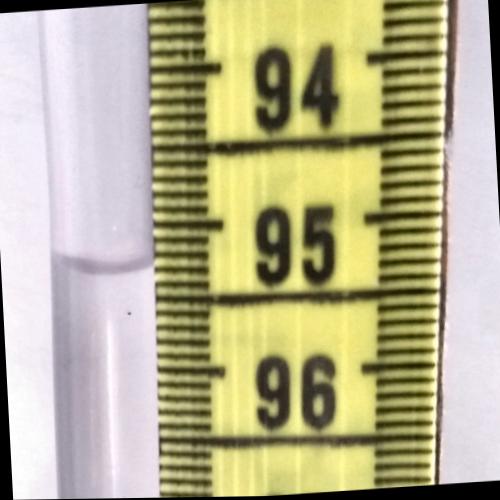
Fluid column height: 95.3 cm